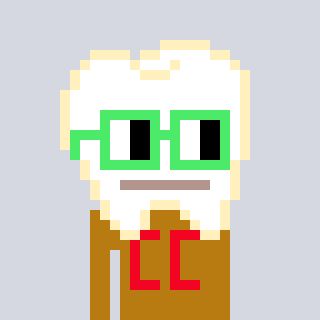
a pixel art character with square light green glasses, a tooth-shaped head and a gold-colored body on a cool background